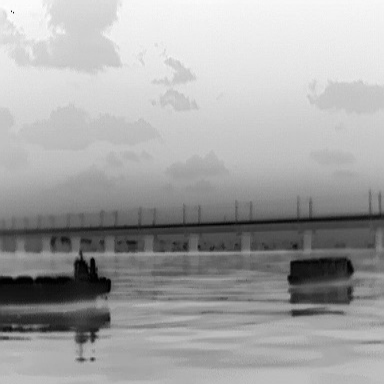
There are two objects shown in the infrared image, including a fishing_boat, and a liner.